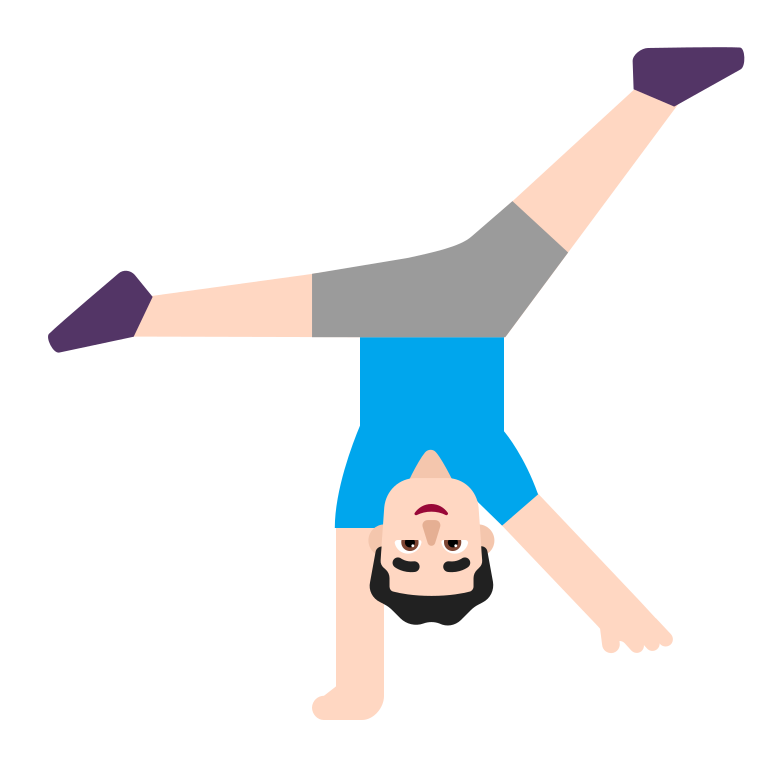
man cartwheeling flat light